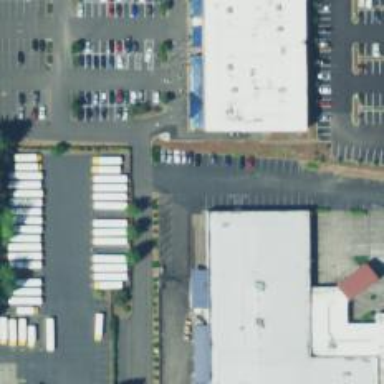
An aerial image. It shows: Parking space is available.